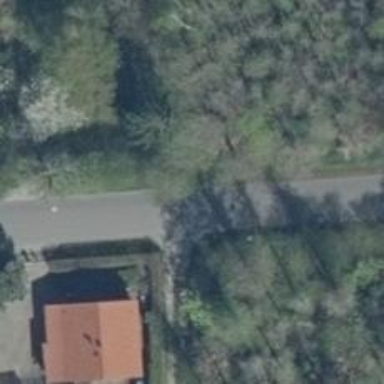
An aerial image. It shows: Residential road.